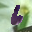
Label: 6